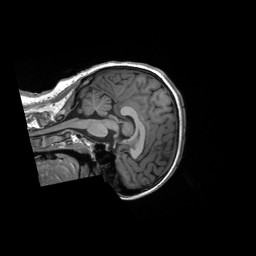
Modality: T1w
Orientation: sagittal
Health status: healthy
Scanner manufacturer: siemens
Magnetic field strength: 3 T
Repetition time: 2.3 s
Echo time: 0.00228 s